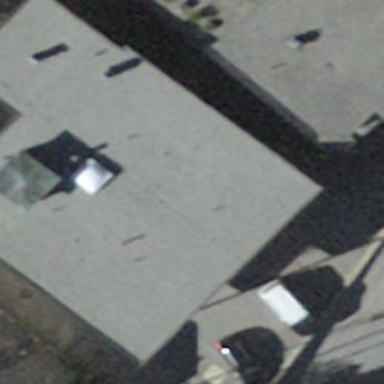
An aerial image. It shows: Building with flat roof.